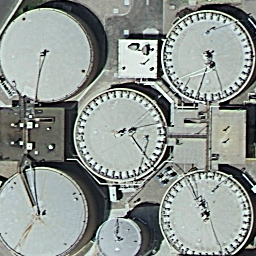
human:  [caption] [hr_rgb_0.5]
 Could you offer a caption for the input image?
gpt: Six storage tanks are on the ground with some buildings beside .

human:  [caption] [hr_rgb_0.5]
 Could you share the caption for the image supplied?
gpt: There are five big storage tanks and a small one on the ground .

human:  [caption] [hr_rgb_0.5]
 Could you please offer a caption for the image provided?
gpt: There are six storage tanks arranged neatly on the ground .

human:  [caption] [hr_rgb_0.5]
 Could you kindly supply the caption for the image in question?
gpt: Five big storage tanks and a small one are arranged neatly on the ground .

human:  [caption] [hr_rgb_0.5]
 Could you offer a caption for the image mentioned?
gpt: Five big storage tanks and a small one are on the ground with some buildings beside .